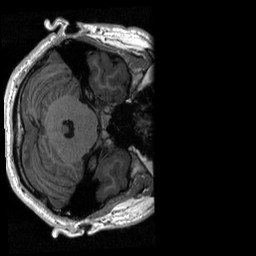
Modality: T1w
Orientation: axial
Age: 25
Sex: male
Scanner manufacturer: siemens
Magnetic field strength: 3 T
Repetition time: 2.3 s
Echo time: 0.00298 s